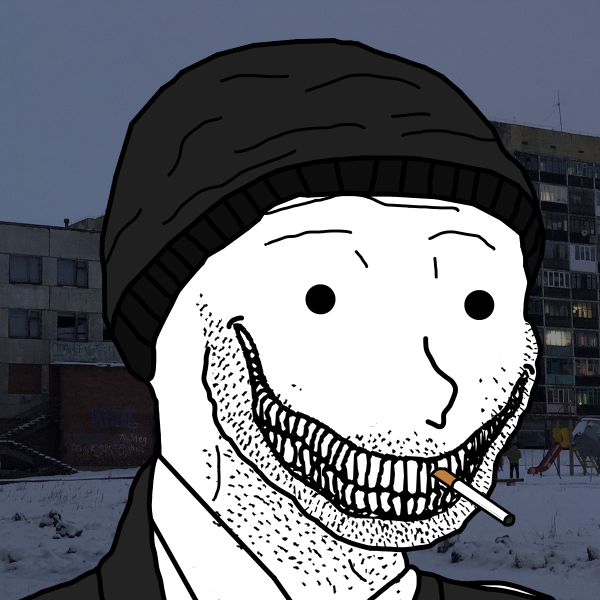
Label: 5_Oomer